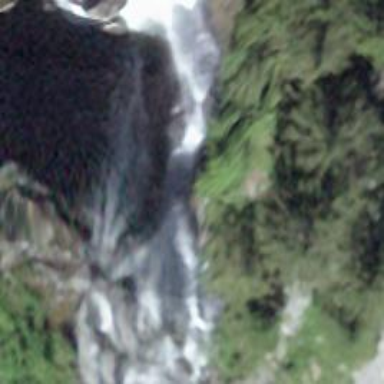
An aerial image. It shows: Beautiful waterfall in nature.